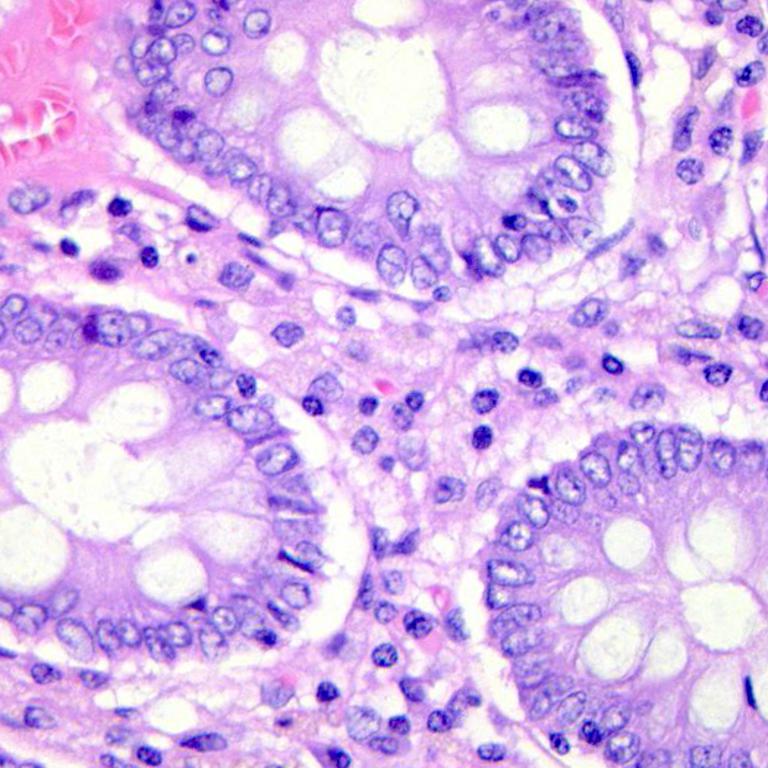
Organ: colon
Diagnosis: benign